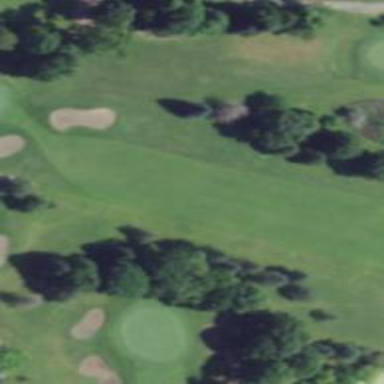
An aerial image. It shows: View of golf hole.